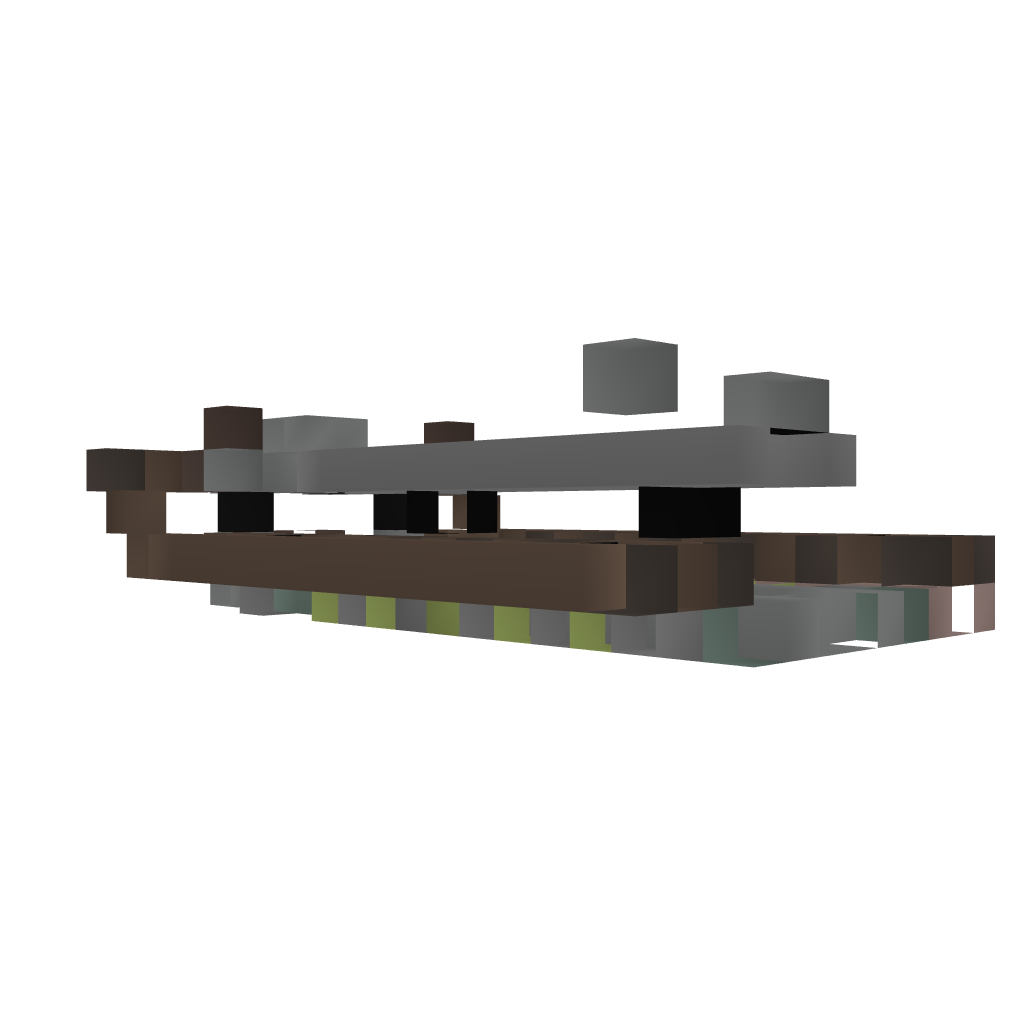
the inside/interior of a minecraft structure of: Corridor Run